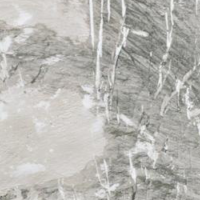
EUNIS habitat code: 49
Species observed at this site:
Pyrrhocorax graculus